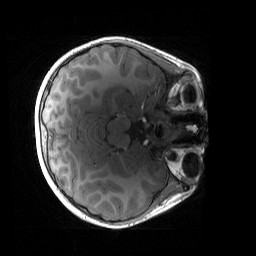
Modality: T1w
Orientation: axial
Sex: male
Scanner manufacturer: siemens
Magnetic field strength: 3 T
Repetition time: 1.9 s
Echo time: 0.00243 s